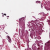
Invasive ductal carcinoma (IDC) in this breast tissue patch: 0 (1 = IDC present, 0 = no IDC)